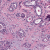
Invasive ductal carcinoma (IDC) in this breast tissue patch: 0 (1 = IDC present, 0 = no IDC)